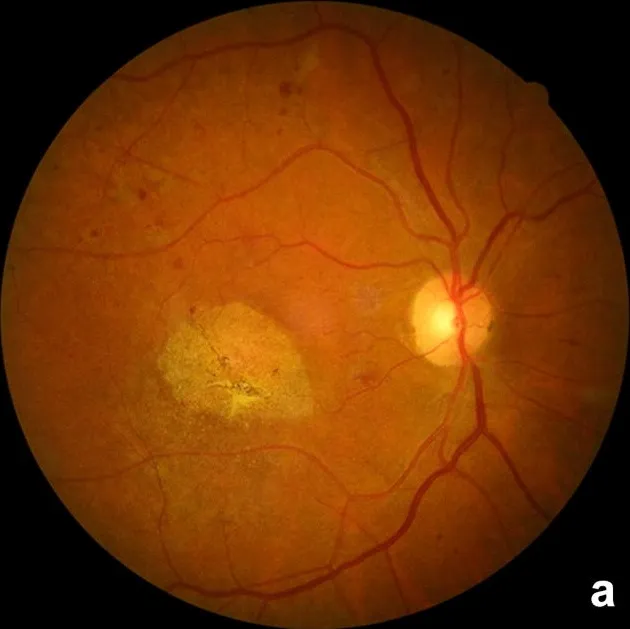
Color fundus photography.
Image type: ophthalmic_imaging (fundus_photograph)